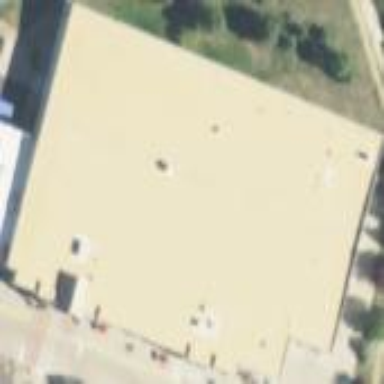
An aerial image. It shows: Supermarket building.